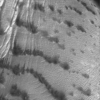
Label: not_dusty